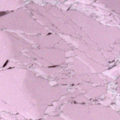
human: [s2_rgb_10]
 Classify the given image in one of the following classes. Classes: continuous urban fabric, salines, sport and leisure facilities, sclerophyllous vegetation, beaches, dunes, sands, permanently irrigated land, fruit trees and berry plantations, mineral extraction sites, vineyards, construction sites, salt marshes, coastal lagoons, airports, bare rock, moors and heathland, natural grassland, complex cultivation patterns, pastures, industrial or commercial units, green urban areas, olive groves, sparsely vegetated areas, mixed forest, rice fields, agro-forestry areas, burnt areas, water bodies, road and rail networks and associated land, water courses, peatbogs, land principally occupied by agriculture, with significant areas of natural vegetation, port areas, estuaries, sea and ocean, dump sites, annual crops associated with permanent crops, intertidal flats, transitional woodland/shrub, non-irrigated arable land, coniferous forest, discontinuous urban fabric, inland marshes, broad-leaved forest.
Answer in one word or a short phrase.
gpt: sea and ocean